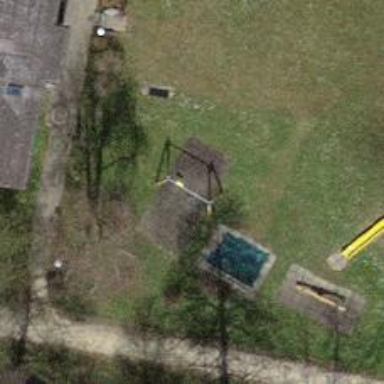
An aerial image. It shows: Playground with swings.